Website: bh-photo
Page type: payment
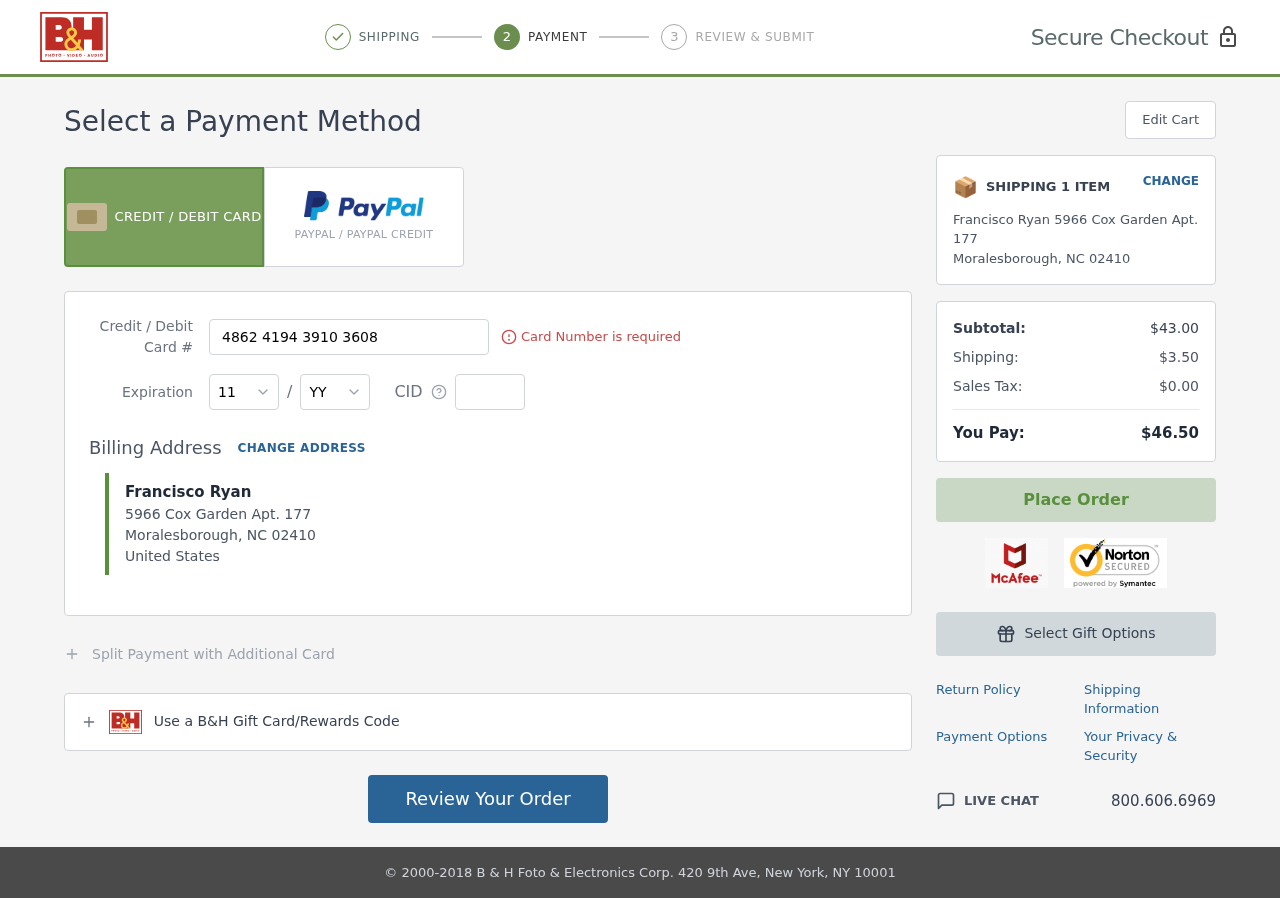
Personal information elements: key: PII_CARD_CVV
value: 243
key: PII_CARD_EXPIRY_MONTH
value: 11
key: PII_CARD_EXPIRY_YEAR
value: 27
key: PII_CARD_NUMBER
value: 4862 4194 3910 3608
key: PII_CITY
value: Moralesborough
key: PII_COUNTRY
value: United States
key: PII_FULLNAME
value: Francisco Ryan
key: PII_POSTCODE
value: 02410
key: PII_STATE_ABBR
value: NC
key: PII_STREET
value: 5966 Cox Garden Apt. 177
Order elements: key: ORDER_NUM_ITEMS
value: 1
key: ORDER_SUBTOTAL
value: $43.00
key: ORDER_SHIPPING_COST
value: $3.50
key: ORDER_TAX
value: $0.00
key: ORDER_TOTAL
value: $46.50